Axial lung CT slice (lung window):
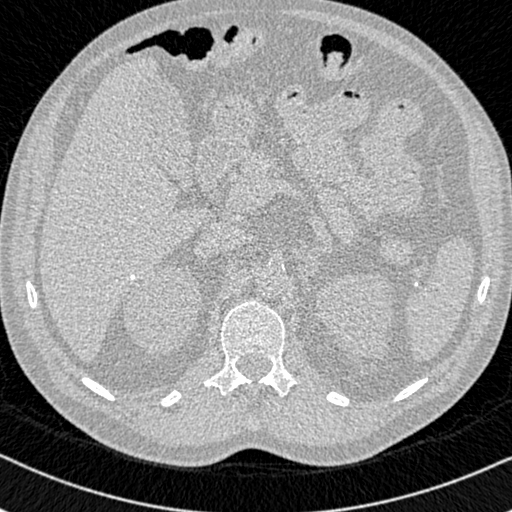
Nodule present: no